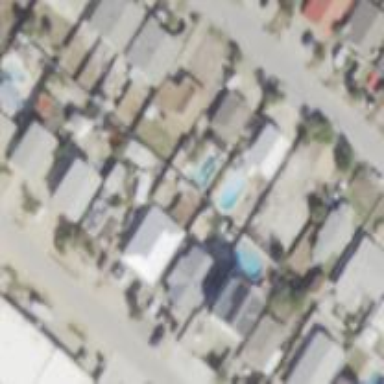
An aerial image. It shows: Residential area consisting of single-family homes.